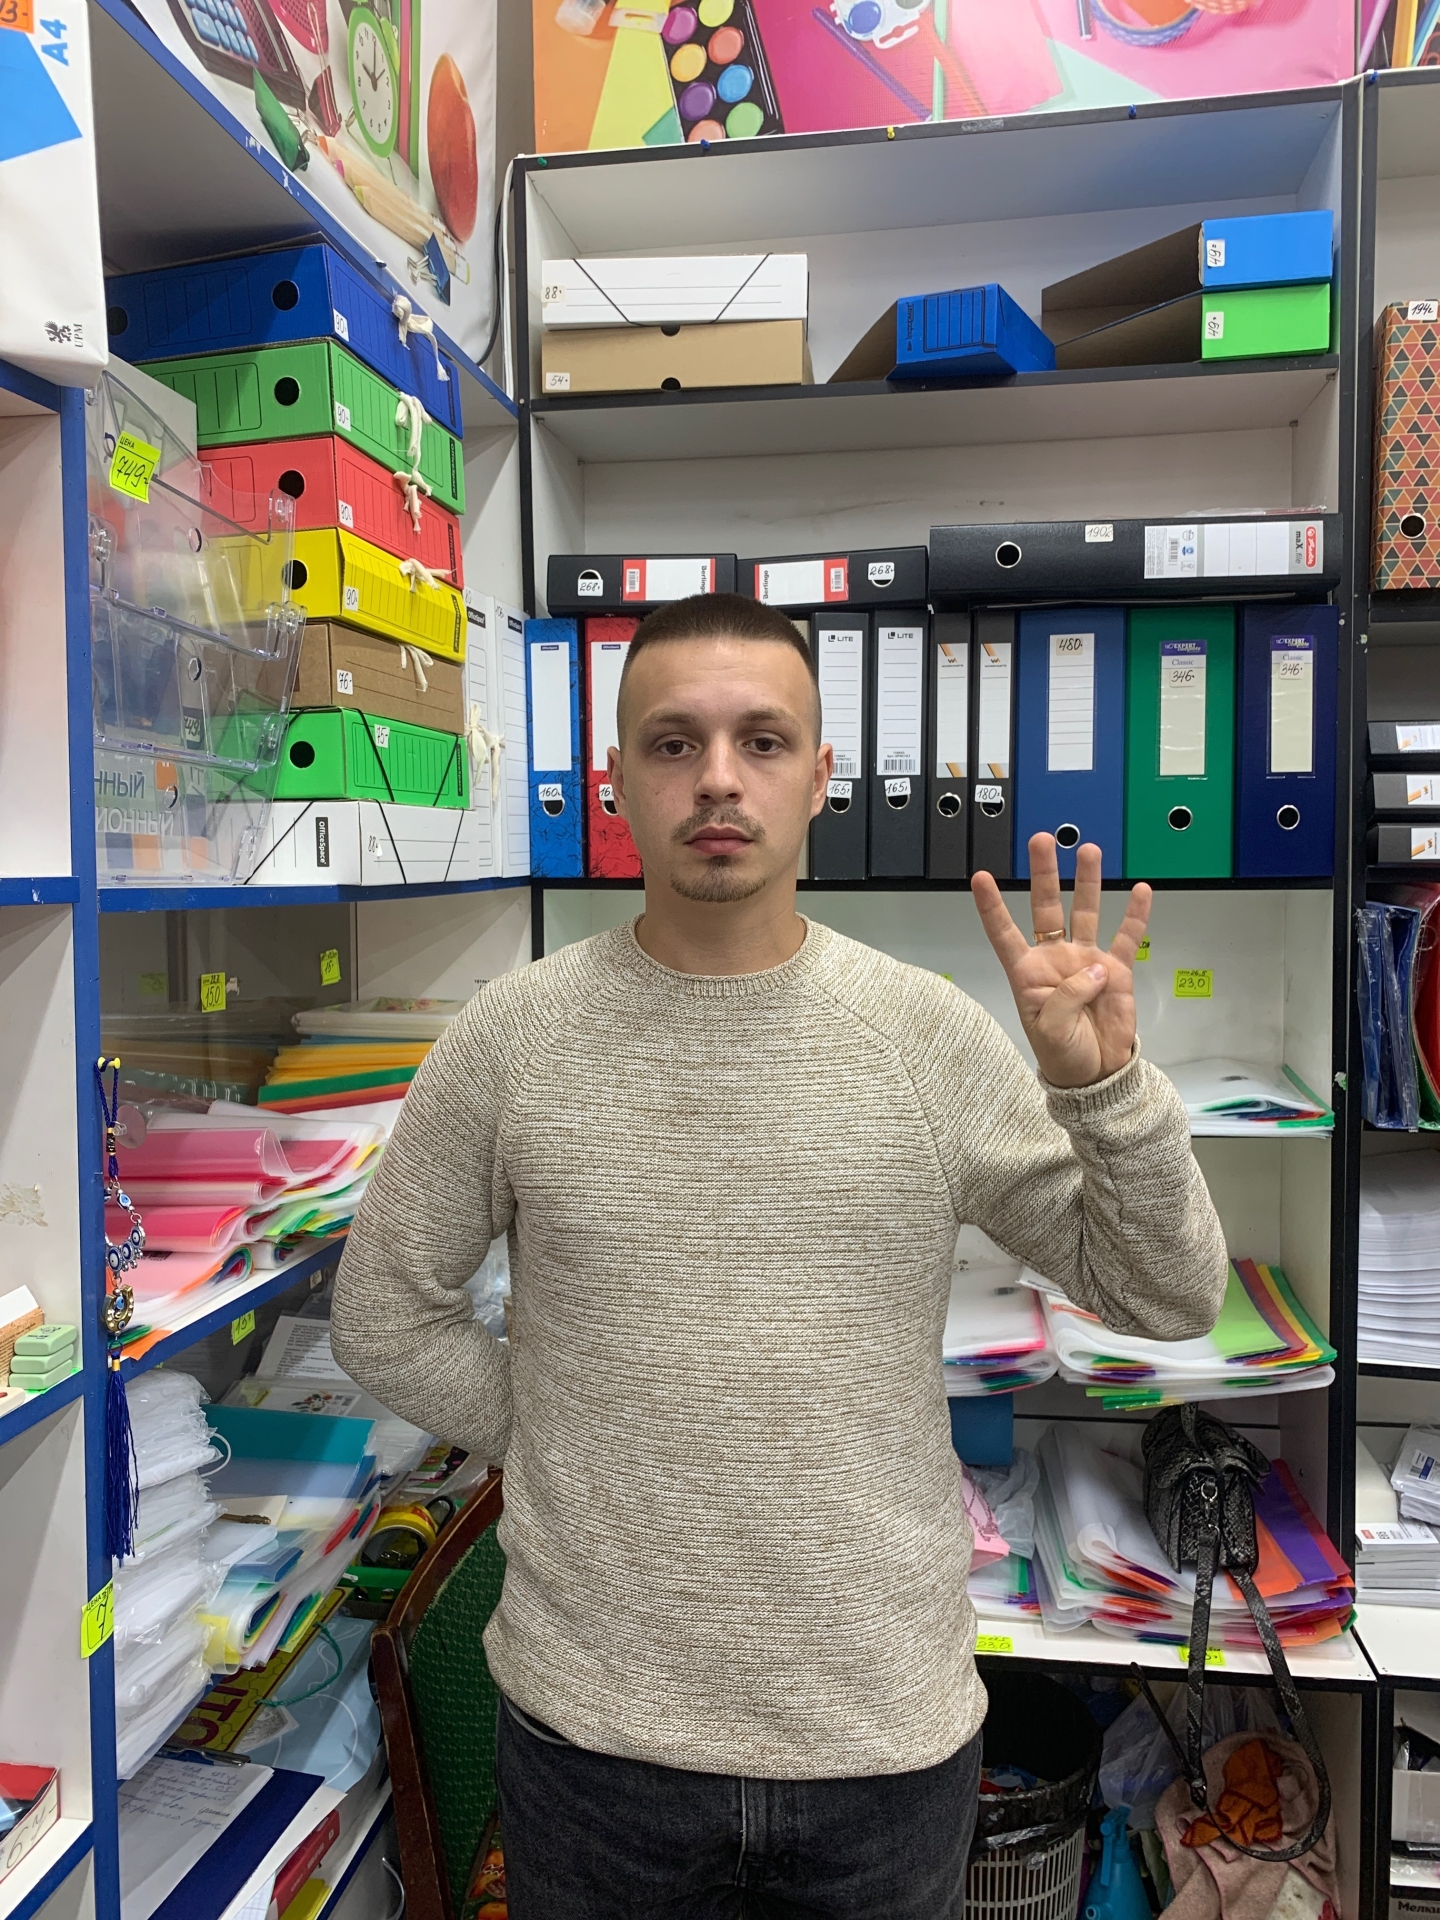
Label: clear